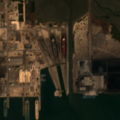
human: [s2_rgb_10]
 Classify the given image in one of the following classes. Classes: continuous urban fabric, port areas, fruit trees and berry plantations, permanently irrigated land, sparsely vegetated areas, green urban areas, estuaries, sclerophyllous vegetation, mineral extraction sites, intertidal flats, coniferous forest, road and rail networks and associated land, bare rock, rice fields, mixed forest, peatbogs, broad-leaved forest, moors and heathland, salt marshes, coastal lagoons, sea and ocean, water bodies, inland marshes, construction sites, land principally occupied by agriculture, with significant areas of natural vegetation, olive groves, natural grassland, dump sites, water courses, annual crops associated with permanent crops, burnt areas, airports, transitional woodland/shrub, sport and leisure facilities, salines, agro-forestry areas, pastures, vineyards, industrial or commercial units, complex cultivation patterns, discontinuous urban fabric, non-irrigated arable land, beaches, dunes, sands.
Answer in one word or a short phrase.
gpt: port areas, beaches, dunes, sands, salt marshes, estuaries